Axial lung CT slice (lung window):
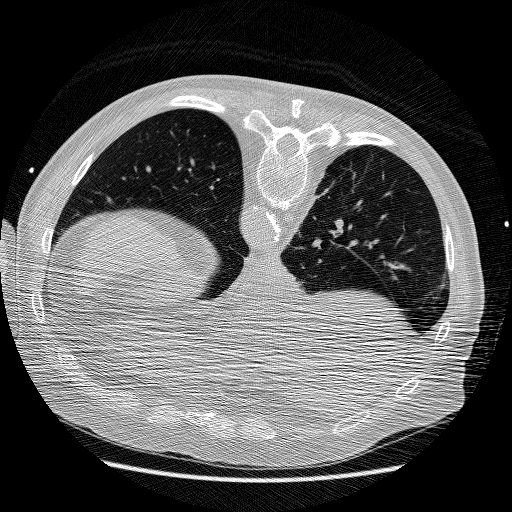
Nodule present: no